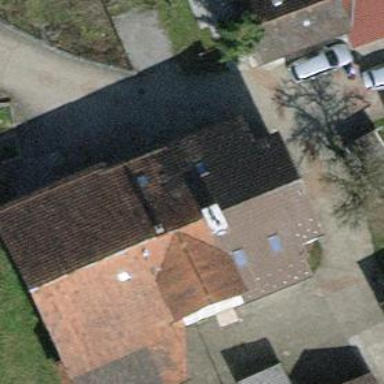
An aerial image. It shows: Terrace building.